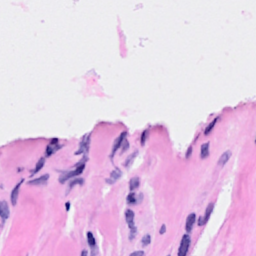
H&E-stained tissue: Breast